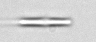
Label: pennate